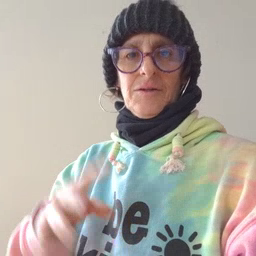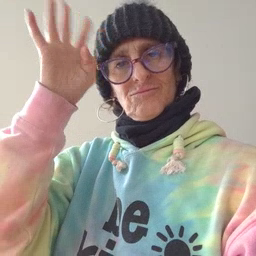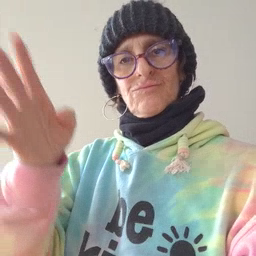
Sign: pretend